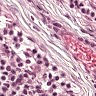
Metastatic tissue present: no